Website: lowes
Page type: delivery-shipping
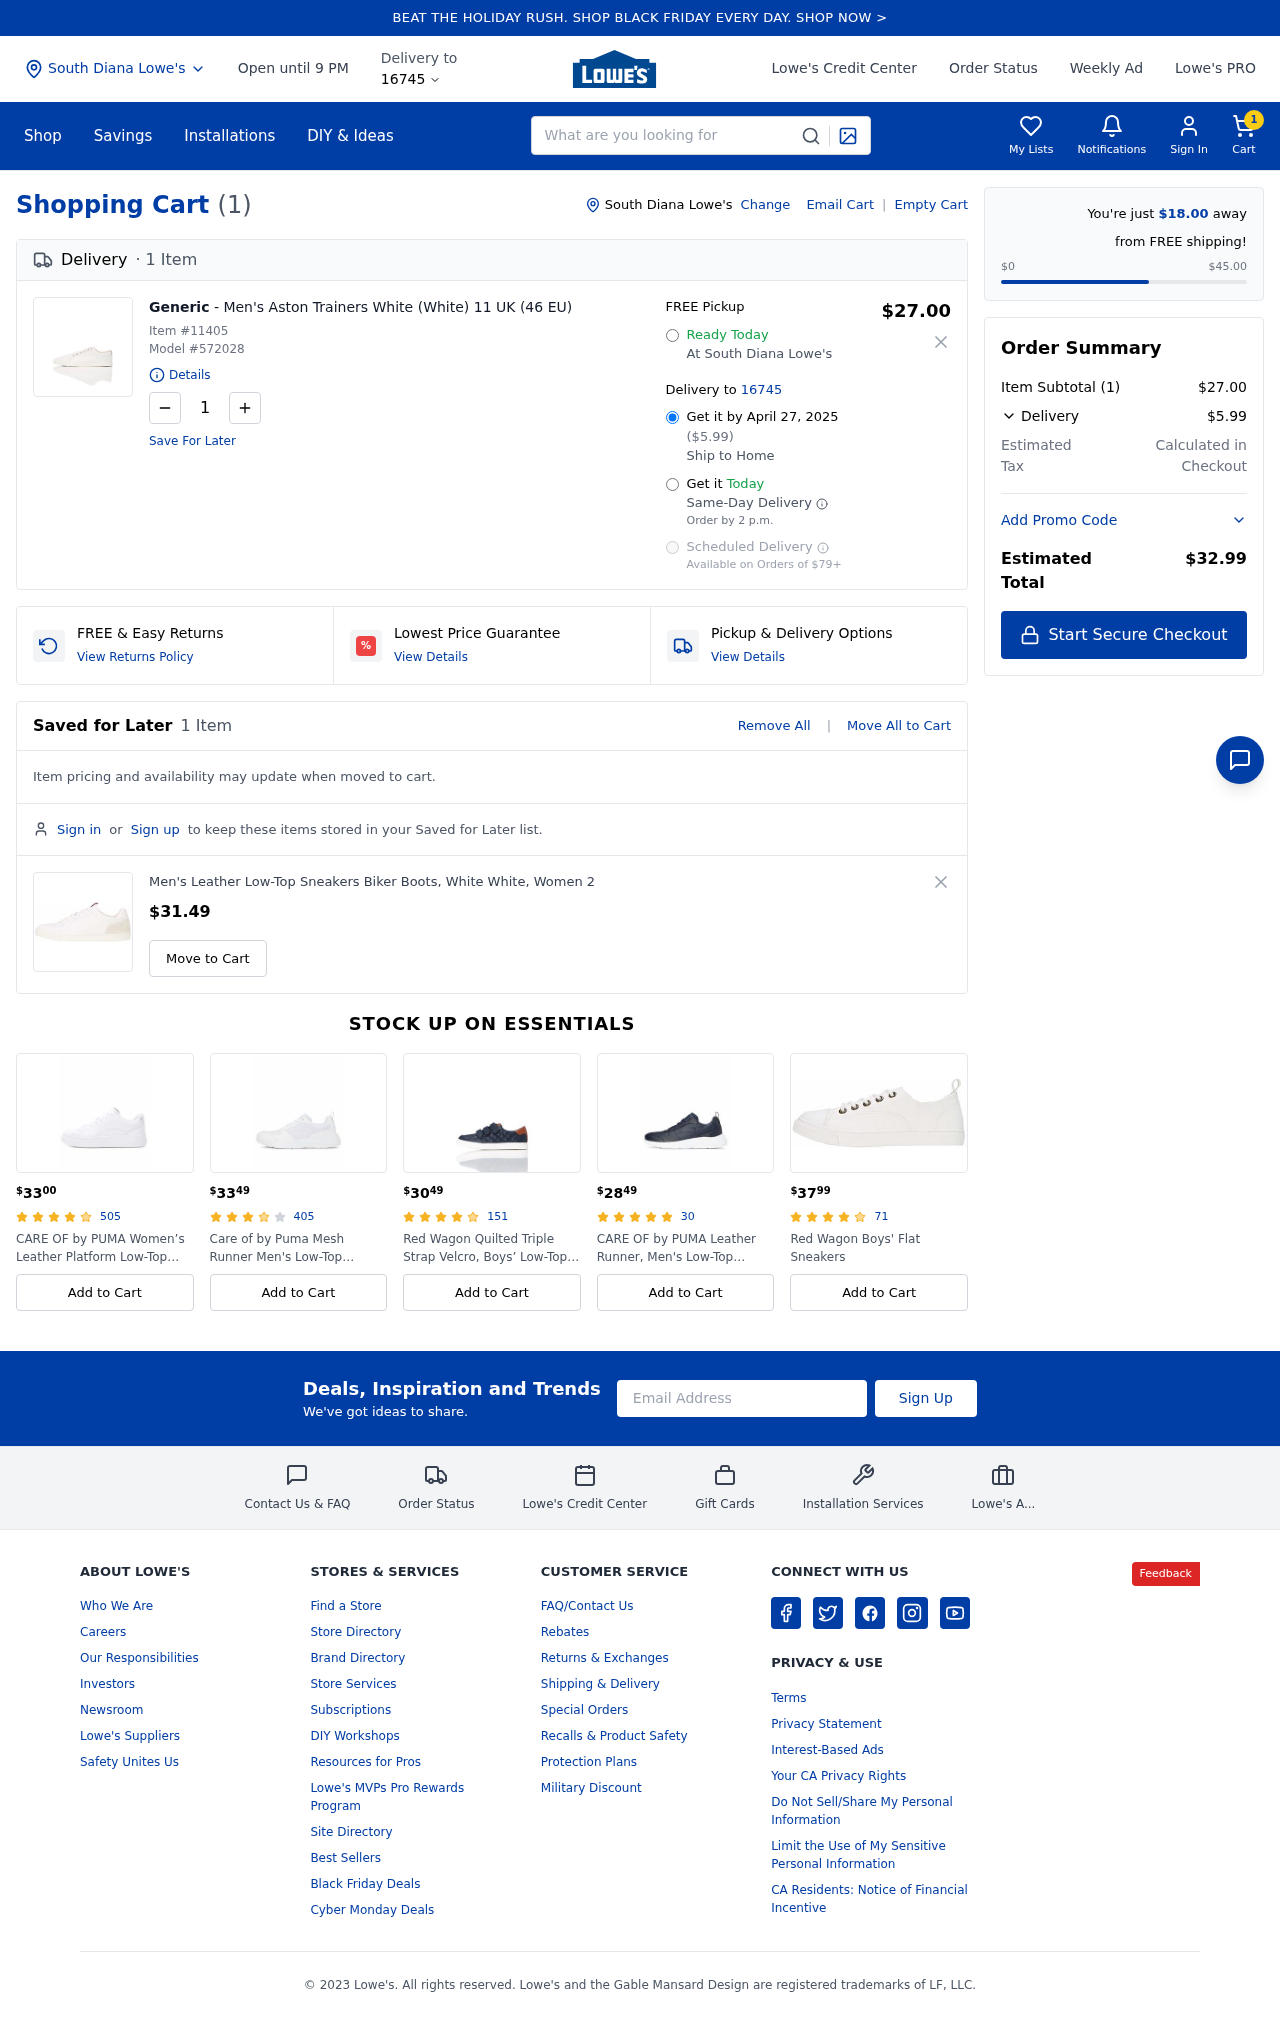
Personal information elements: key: PII_CITY
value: South Diana
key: PII_EMAIL
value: tlivingston@gmail.com
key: PII_POSTCODE
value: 16745
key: PII_CITY2
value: South Diana
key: PII_CITY3
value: South Diana
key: PII_POSTCODE2
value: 16745
Product elements: key: PRODUCT1_BRAND
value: Generic
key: PRODUCT1_NAME
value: Men's Aston Trainers White (White) 11 UK (46 EU)
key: PRODUCT1_PRICE
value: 27
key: PRODUCT1_QUANTITY
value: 1
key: PRODUCT2_NAME
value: Men's Leather Low-Top Sneakers Biker Boots, White White, Women 2
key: PRODUCT2_PRICE
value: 31.49
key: PRODUCT1_ITEM_NUMBER
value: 11405
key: PRODUCT1_MODEL_NUMBER
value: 572028
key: PRODUCT3_PRICE
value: $3300
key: PRODUCT3_NUM_RATINGS
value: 505
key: PRODUCT3_NAME
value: CARE OF by PUMA Women’s Leather Platform Low-Top Sneakers
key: PRODUCT4_PRICE
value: $3349
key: PRODUCT4_NUM_RATINGS
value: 405
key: PRODUCT4_NAME
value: Care of by Puma Mesh Runner Men's Low-Top Sneakers
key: PRODUCT5_PRICE
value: $3049
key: PRODUCT5_NUM_RATINGS
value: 151
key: PRODUCT5_NAME
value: Red Wagon Quilted Triple Strap Velcro, Boys’ Low-Top Sneakers
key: PRODUCT6_PRICE
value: $2849
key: PRODUCT6_NUM_RATINGS
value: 30
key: PRODUCT6_NAME
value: CARE OF by PUMA Leather Runner, Men's Low-Top Sneakers
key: PRODUCT7_PRICE
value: $3799
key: PRODUCT7_NUM_RATINGS
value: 71
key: PRODUCT7_NAME
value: Red Wagon Boys' Flat Sneakers
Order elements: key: ORDER_NUM_ITEMS
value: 1
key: ORDER_DELIVERY_DATE
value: April 27, 2025
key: ORDER_SHIPPING_COST
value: $5.99
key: AWAY_FROM_FREE_SHIPPING
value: $18.00
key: ORDER_SUBTOTAL
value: $27.00
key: ORDER_TOTAL
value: $32.99
Search elements: key: HEADER_SEARCH
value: What are you looking for